Aerial crown-view tile of a tropical tree (Barro Colorado Island, Panama), acquired 20240611:
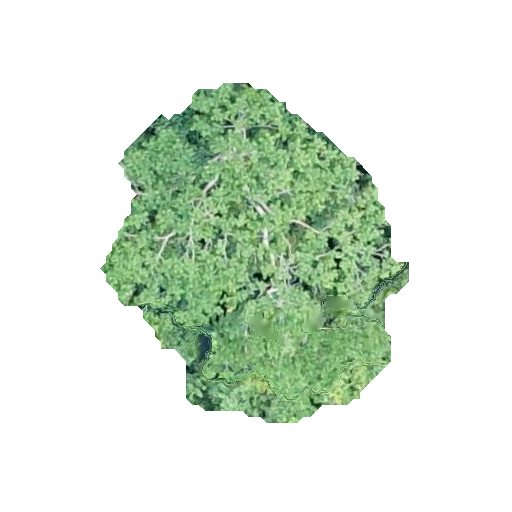
Species: Tachigali panamensis
GBIF accepted scientific name: Tachigali panamensis
Crown area: 111.113 m²